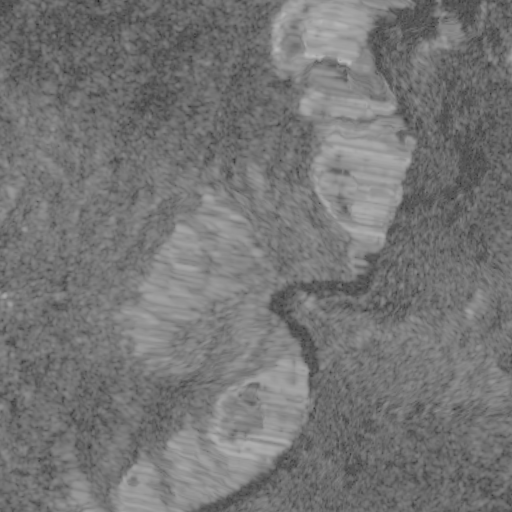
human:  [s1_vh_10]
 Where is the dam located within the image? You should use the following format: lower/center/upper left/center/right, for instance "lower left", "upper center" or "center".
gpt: The dam is located in the upper right of the image.
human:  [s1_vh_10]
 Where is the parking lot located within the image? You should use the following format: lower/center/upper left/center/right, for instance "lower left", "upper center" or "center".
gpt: The parking lot is located in the upper right of the image.
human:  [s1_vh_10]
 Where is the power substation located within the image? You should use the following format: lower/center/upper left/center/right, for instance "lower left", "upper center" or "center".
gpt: The power substation is located in the upper right of the image.
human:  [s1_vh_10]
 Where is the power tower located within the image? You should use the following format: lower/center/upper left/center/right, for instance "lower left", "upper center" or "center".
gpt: The power tower is located in the upper of the image.
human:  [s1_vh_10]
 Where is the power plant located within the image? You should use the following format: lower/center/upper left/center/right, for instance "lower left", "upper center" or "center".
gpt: There is no power plant in the image.

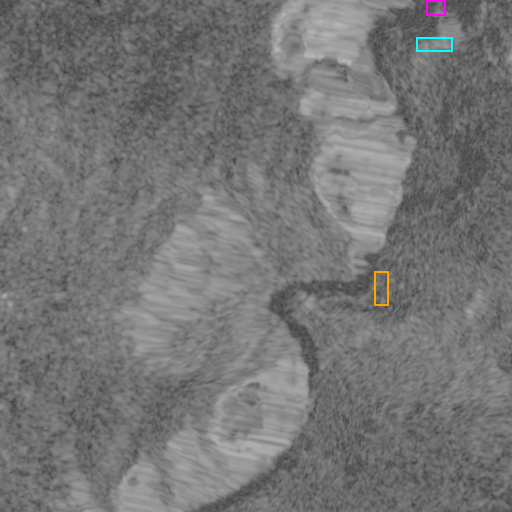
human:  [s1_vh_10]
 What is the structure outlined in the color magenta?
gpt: The structure outlined in magenta is a dam.
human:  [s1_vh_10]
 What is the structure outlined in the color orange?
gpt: The structure outlined in orange is a park.
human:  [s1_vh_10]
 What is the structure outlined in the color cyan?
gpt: The structure outlined in cyan is a power substation.
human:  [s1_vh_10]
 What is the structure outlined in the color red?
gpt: There is no red outline.